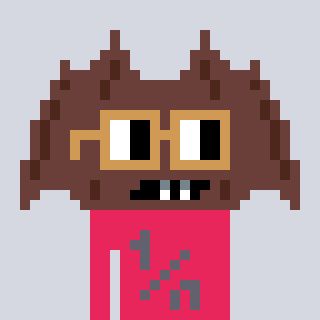
a pixel art character with square brown glasses, a bat-shaped head and a redpinkish-colored body on a cool background